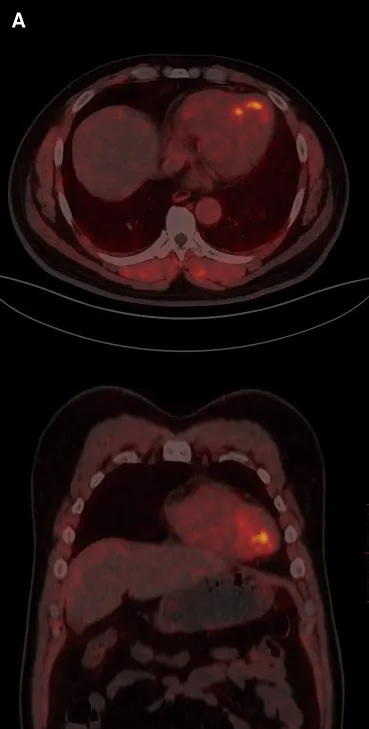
68Ga-FAPI-04 PET/CT myocardial imaging. A. Examination results one day after postoperative PCI.
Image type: radiology (pet)